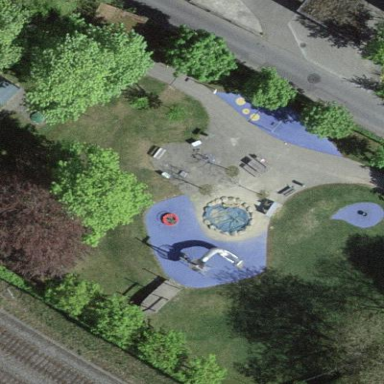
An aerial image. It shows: Playground area for leisure activities on the land.